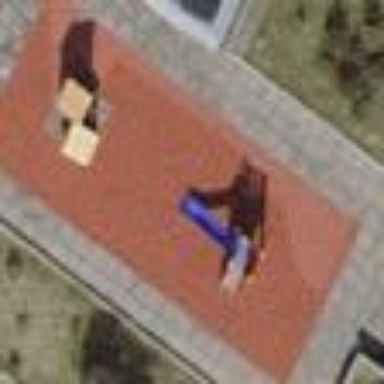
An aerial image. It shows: Playground area for leisure land.